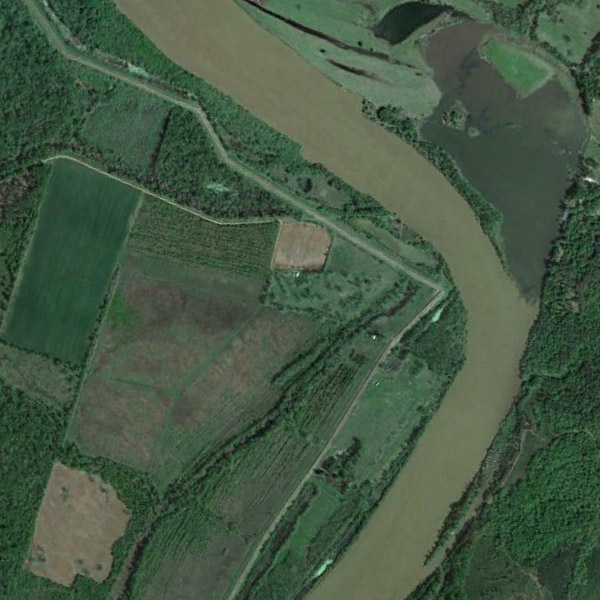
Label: River